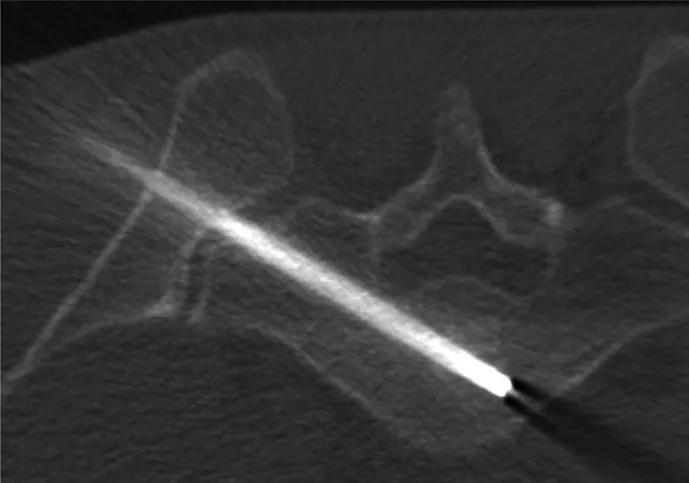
An image of CT-guided needle biopsy procedure in case 1. The vertebral tumor has been accessed through the sacroiliac joint to obtain a biopsy specimen.
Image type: radiology (ct)